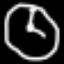
Label: clock